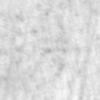
Label: no_change